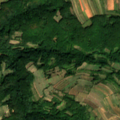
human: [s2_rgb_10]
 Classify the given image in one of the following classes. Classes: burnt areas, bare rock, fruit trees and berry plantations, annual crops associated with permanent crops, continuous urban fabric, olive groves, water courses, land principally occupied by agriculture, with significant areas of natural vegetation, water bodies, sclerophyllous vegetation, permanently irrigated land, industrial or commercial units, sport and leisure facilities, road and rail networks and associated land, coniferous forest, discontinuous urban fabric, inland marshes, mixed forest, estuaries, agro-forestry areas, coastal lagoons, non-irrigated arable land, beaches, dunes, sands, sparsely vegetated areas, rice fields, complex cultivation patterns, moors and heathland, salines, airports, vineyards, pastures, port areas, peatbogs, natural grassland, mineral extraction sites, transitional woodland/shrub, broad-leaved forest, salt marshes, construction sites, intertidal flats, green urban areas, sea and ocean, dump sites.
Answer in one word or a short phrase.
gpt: complex cultivation patterns, broad-leaved forest